Question: I would like to implement a layout which consists of 3 cells;
A fixed header (position: fixed;),
B left menu,
C main container.
A and B with a fixed height.
C filling up the remaining space (just the remaining height).
Using CSS, how can I achieve this result?
The problem does occurs only when the C section height is less then the body/window height.
To the following <URL> you can get an example how to achieve this result. But it works only if you have one column.
<URL>

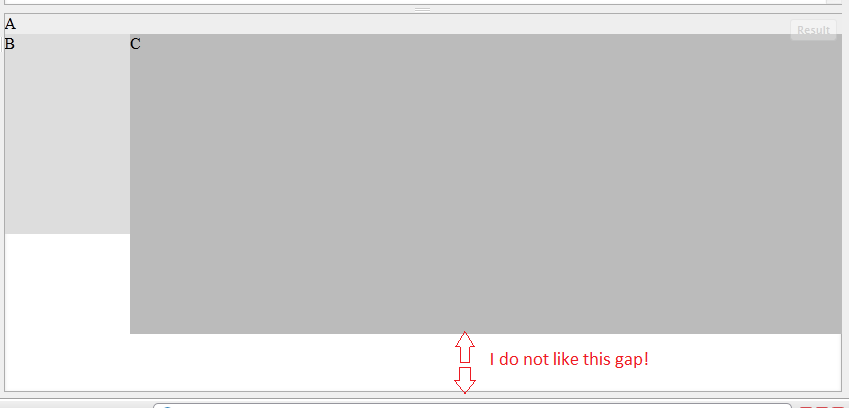
Answer: Ok finally I found the solution...
The trick is to set the height of the outermost elements to be 100%
And than, the general rule to make 100% height is to set min-height on the content's container.
'''
html, body {height: 100%}
#content {min-height: 100%}
'''
To this <URL> the working example.